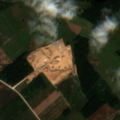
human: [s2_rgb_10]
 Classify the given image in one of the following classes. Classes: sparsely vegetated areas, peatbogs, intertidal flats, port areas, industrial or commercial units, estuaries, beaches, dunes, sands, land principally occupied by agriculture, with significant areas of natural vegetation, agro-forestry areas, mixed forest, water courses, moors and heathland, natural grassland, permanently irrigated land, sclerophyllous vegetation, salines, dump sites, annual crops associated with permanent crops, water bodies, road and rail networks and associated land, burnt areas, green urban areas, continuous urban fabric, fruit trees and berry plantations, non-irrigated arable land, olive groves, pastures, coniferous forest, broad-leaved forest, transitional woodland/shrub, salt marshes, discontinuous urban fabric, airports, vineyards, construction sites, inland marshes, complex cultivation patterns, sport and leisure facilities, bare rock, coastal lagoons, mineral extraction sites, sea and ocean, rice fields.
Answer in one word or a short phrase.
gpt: non-irrigated arable land, land principally occupied by agriculture, with significant areas of natural vegetation, coniferous forest